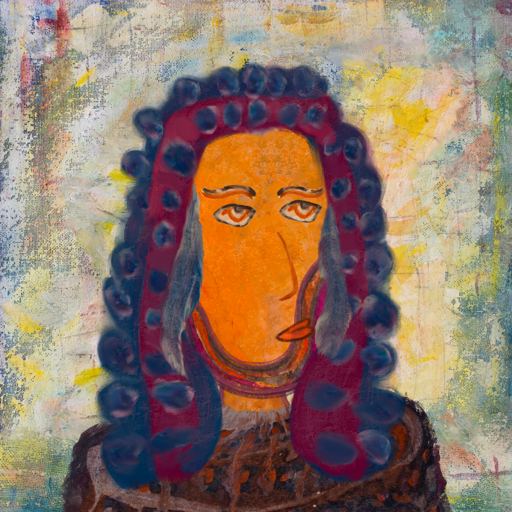
Background: Irani, Head And Neck Side: Hypocrite_w_Hair, Face Side: Experience, Bust: Hypocrite, Hair Side: Hill_Girl, Head Accessory: Blank, Second Necklace: Blank, Necklace: Blank, Baby: Blank